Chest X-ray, AP view. Patient: 52 years old, sex M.
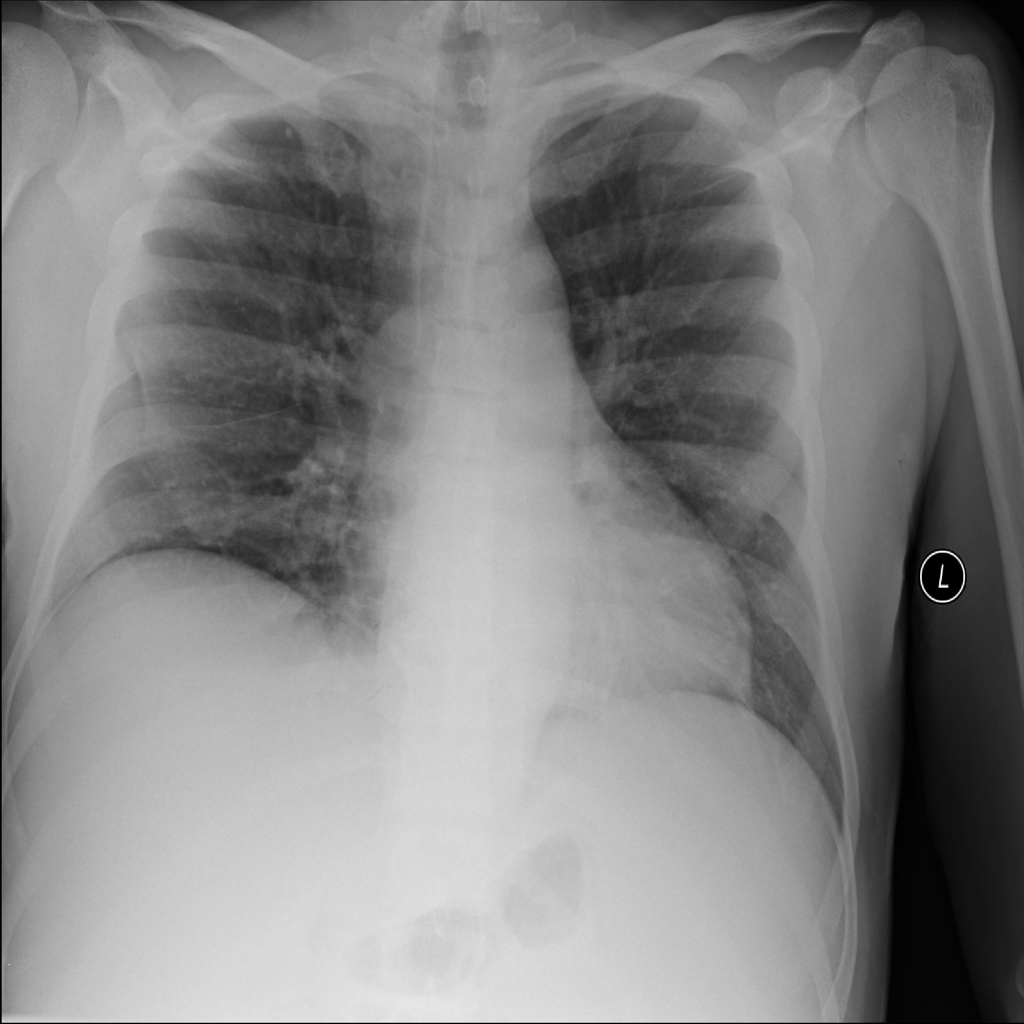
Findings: No Finding